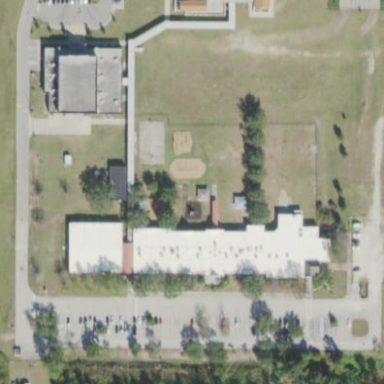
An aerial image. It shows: School.